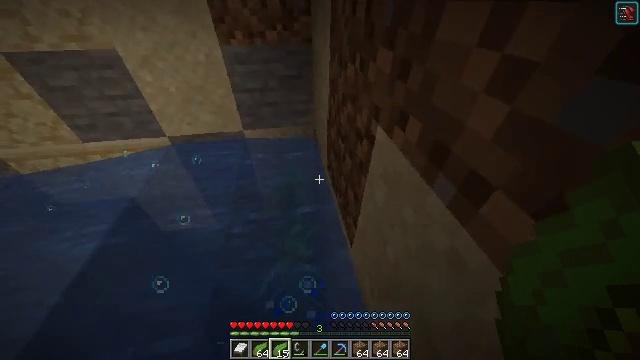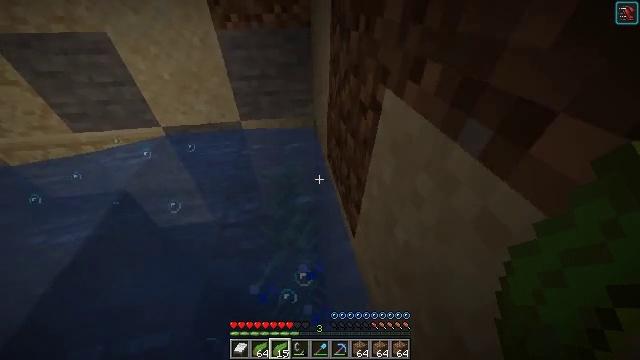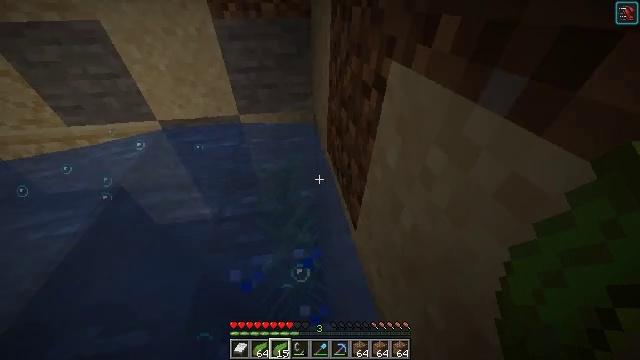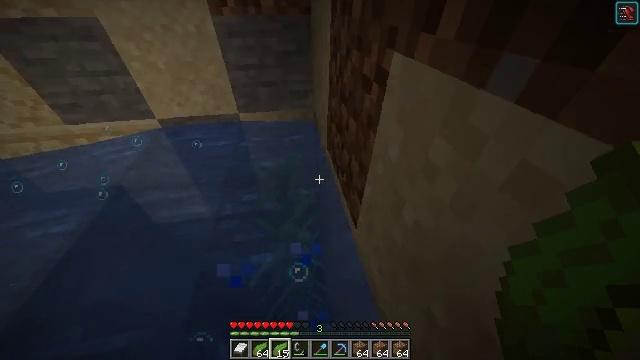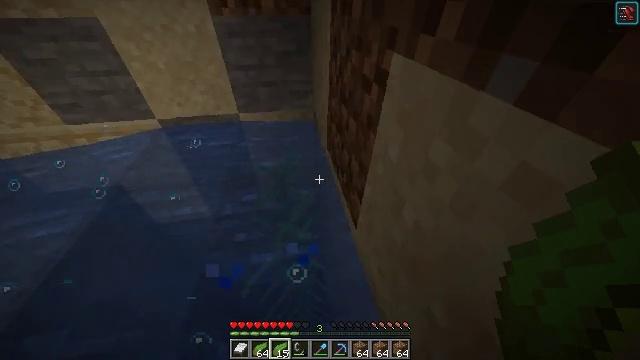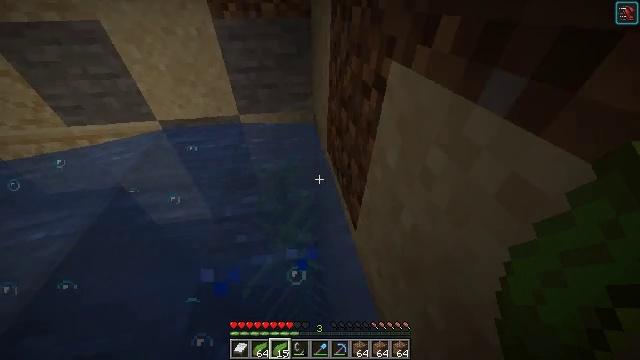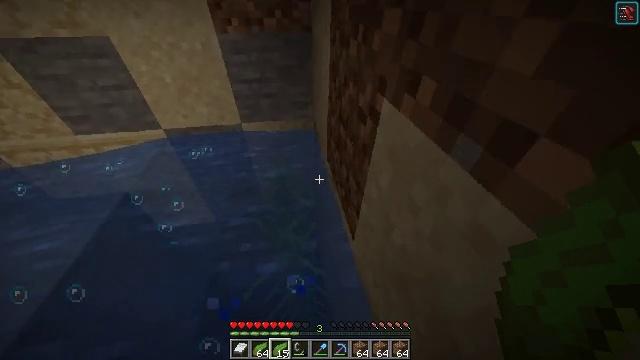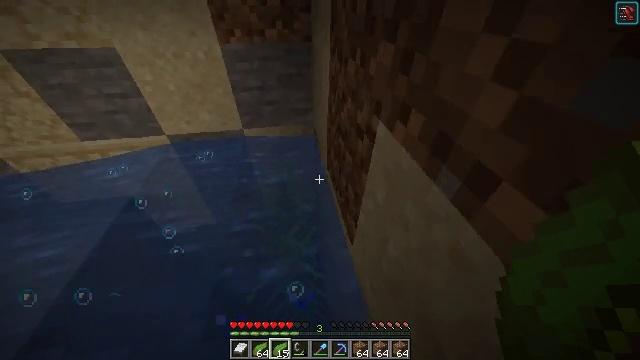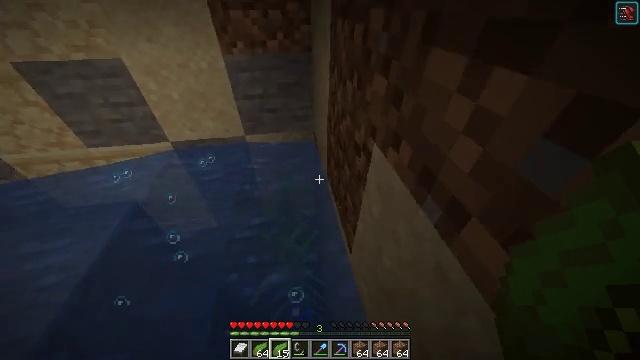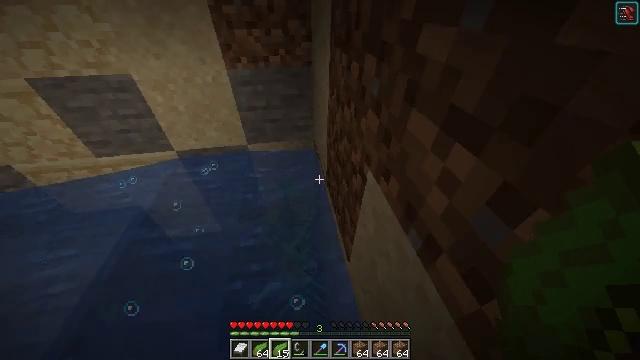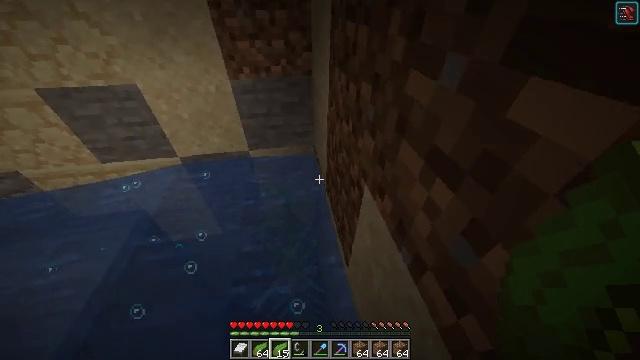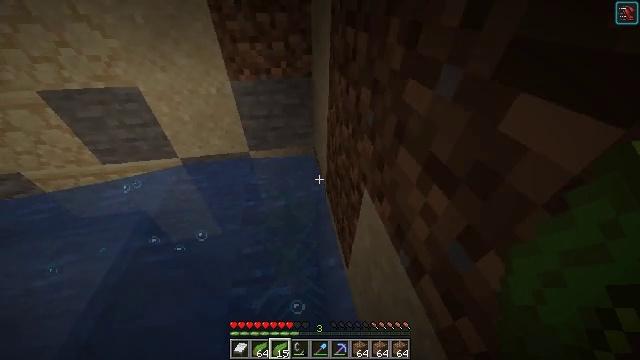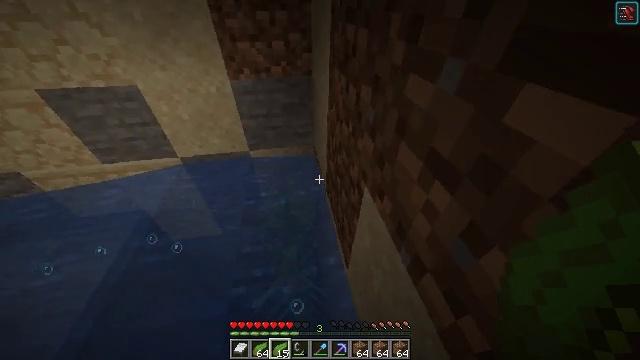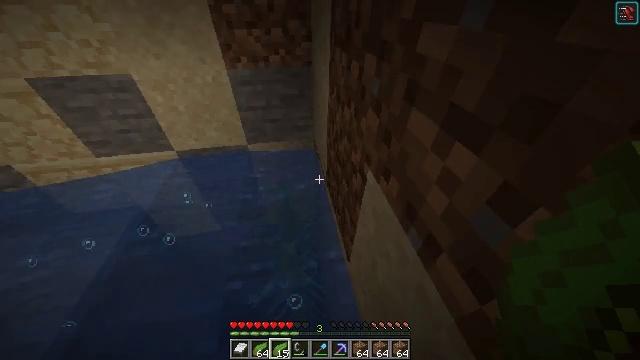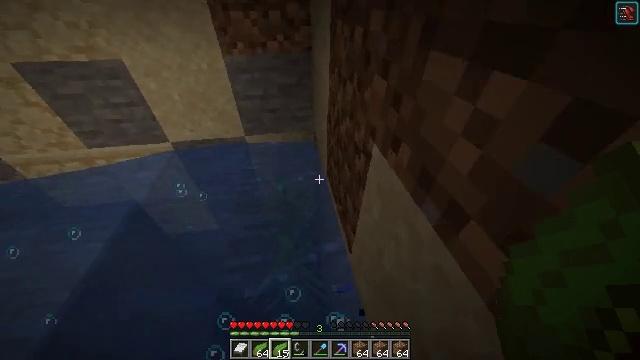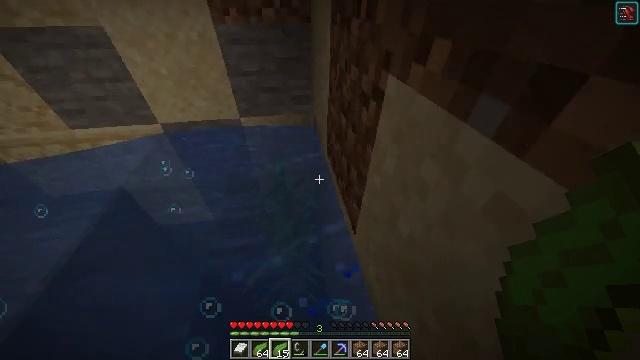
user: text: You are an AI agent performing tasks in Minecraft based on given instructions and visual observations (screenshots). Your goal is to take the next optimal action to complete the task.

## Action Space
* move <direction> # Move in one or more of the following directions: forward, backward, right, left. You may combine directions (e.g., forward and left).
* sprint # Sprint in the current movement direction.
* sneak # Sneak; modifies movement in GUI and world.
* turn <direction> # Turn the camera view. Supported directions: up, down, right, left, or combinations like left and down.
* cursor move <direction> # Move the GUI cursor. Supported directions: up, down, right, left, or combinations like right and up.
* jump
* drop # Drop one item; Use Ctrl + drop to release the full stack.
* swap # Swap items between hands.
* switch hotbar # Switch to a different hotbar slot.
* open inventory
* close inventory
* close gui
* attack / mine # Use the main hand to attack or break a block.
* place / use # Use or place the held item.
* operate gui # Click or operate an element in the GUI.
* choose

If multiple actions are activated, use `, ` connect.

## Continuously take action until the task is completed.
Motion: motion action
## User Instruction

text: Gather kelp plant by attacking it underwater.
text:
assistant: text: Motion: jump
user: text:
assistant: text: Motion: jump
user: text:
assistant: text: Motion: jump
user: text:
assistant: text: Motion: jump
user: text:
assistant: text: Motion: jump
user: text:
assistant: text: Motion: jump
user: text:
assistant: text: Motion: jump
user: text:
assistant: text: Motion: jump
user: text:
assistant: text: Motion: jump
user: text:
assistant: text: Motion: jump
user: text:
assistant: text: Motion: jump
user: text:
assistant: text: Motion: jump
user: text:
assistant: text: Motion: jump
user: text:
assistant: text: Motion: jump
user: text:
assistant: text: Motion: jump
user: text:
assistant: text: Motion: jump
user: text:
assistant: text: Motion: jump
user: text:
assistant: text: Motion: jump
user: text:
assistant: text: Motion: jump
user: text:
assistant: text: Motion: jump
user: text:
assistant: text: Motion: jump
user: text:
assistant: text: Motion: jump
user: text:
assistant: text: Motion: jump
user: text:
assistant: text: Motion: jump
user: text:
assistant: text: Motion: jump
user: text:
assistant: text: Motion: sneak
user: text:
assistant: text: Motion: sneak
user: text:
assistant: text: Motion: sneak
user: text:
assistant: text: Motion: sneak
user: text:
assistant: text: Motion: sneak